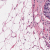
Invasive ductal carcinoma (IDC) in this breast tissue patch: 0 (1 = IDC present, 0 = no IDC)